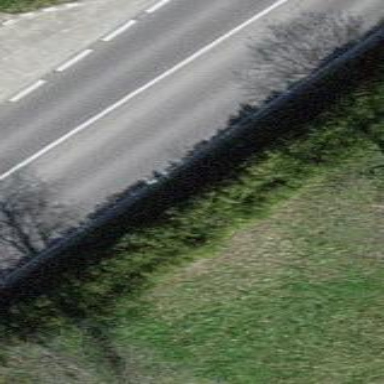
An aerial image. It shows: Hedge barrier.